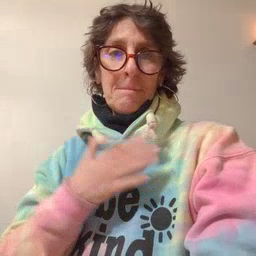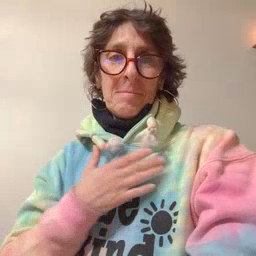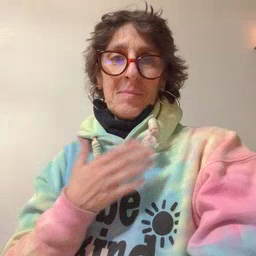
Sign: happy